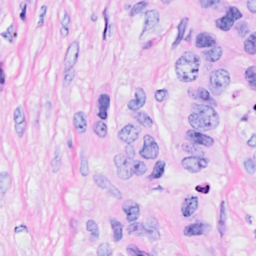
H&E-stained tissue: Breast